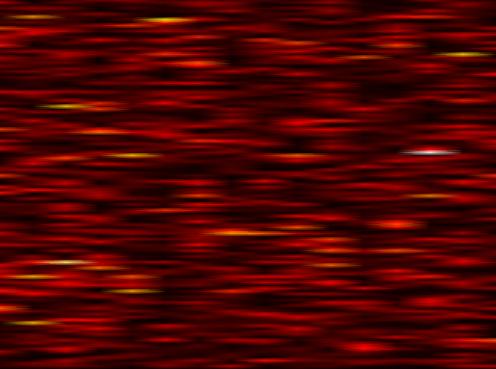
Label: UFMC